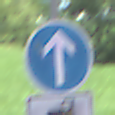
Verkehrszeichen: VorgeschriebeneFahrtrichtungGeradeaus
Zusatzzeichen unten: MehrspurigeFahrzeugeFrei8
Umgebung: Outdoor, Nature
Tageszeit: Midday
Wetter: Clear
Licht: Natural
Jahreszeit: Summer
Kontrast: HighContrast